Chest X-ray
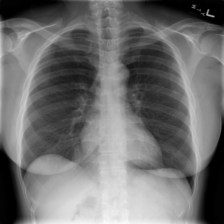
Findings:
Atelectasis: negative
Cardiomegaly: negative
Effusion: negative
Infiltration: negative
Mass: negative
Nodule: negative
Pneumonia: negative
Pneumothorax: negative
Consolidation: negative
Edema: negative
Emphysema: negative
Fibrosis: negative
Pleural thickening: negative
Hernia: negative